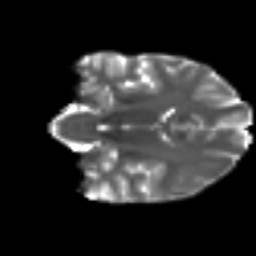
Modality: T2w
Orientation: coronal
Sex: female
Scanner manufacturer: ge
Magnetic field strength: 3 T
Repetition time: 7 s
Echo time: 0.08 s